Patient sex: F
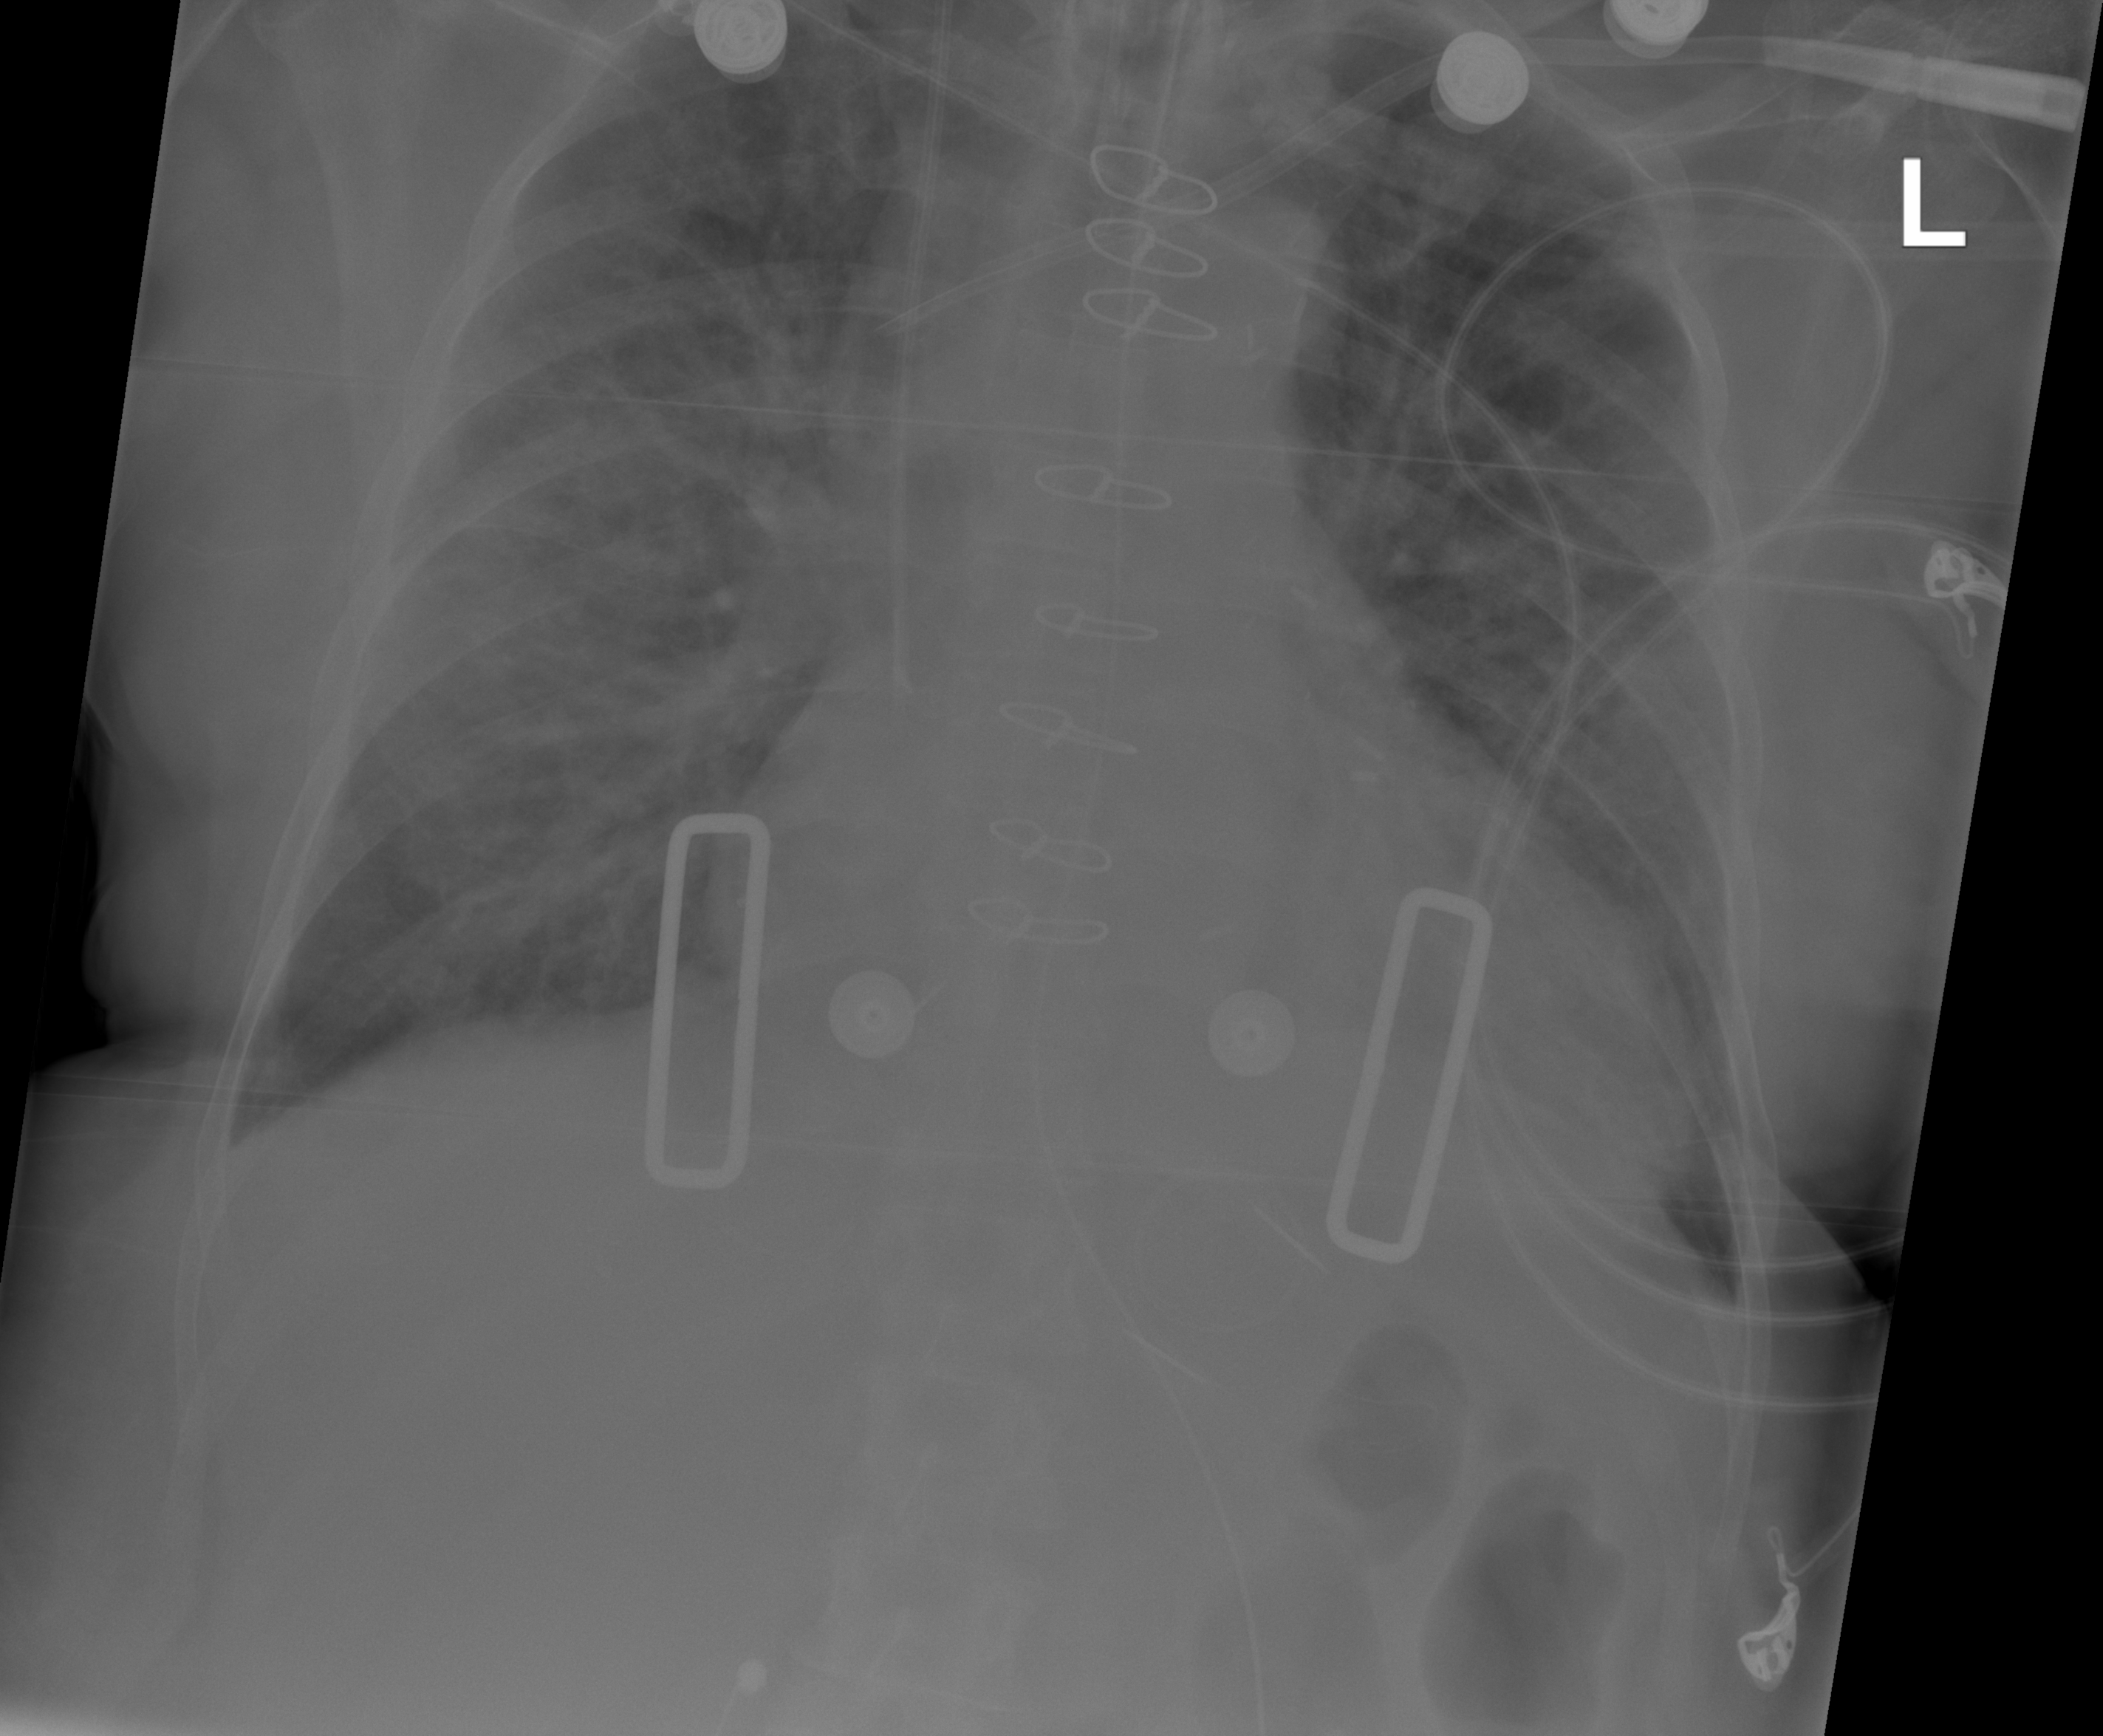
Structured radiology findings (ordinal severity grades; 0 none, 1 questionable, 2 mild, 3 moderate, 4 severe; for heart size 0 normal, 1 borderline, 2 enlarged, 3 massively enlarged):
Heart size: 2
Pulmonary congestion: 2
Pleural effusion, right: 0
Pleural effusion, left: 0
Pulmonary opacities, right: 3
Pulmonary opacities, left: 2
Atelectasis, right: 3
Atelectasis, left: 3